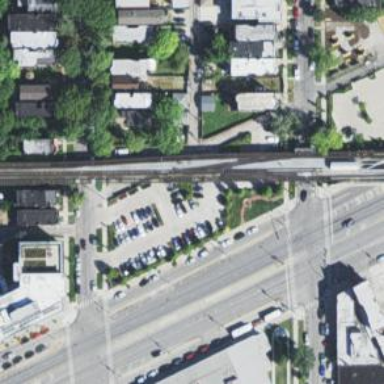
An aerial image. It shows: Bridged rail siding with electrification.